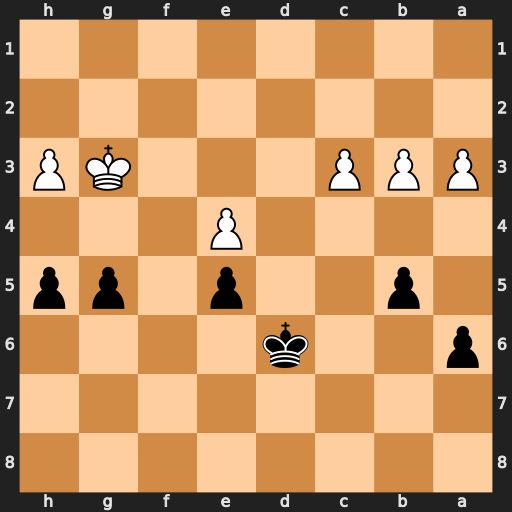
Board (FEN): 8/8/p2k4/1p2p1pp/4P3/PPP3KP/8/8
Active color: b
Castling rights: -
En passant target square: -
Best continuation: Kc5 Kf2 a5